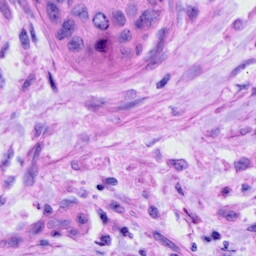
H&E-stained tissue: Cervix